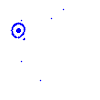
Particle: electron